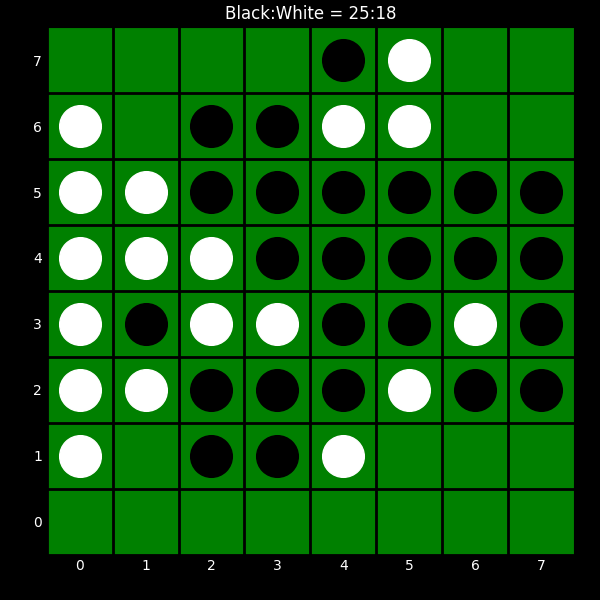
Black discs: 25
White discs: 18